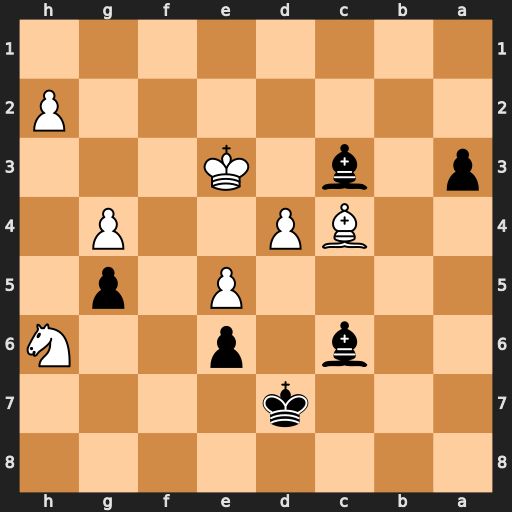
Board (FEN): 8/3k4/2b1p2N/4P1p1/2BP2P1/p1b1K3/7P/8
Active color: b
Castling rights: -
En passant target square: -
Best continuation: Bd5 Kd3 Bb2 Bxd5 exd5 Kc2 Bxd4